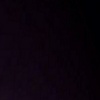
Label: space